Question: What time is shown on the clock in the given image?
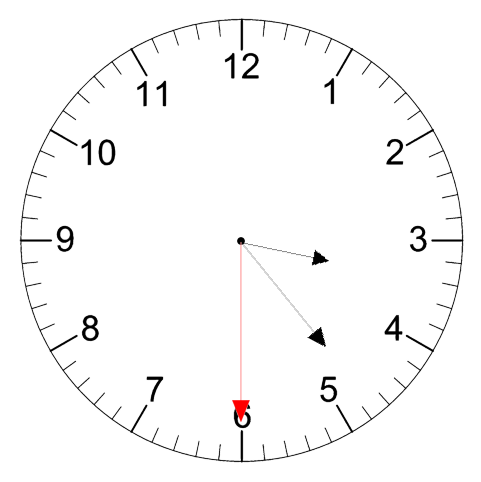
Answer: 03:23:30